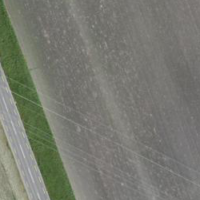
EUNIS habitat code: 25
Species observed at this site:
Epilobium hirsutum